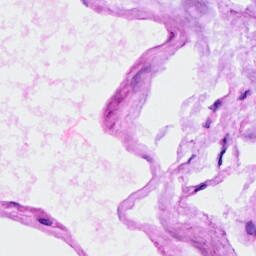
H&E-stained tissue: Ovarian